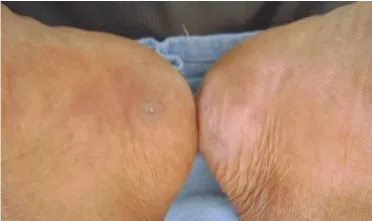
Treatment response. Cleared soles with only mild erythema and focal desquamation.
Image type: medical_photograph (skin_photograph)